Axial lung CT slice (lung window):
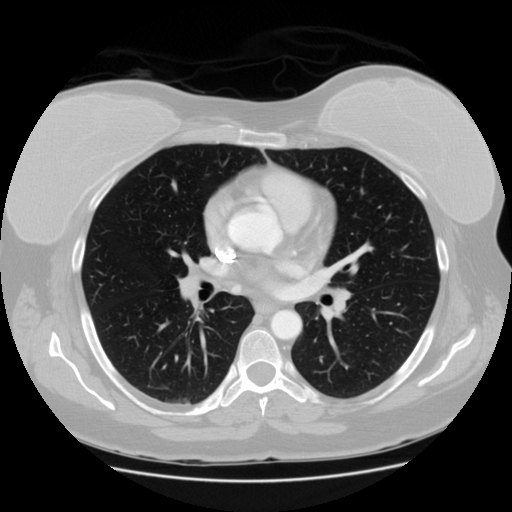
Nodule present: no